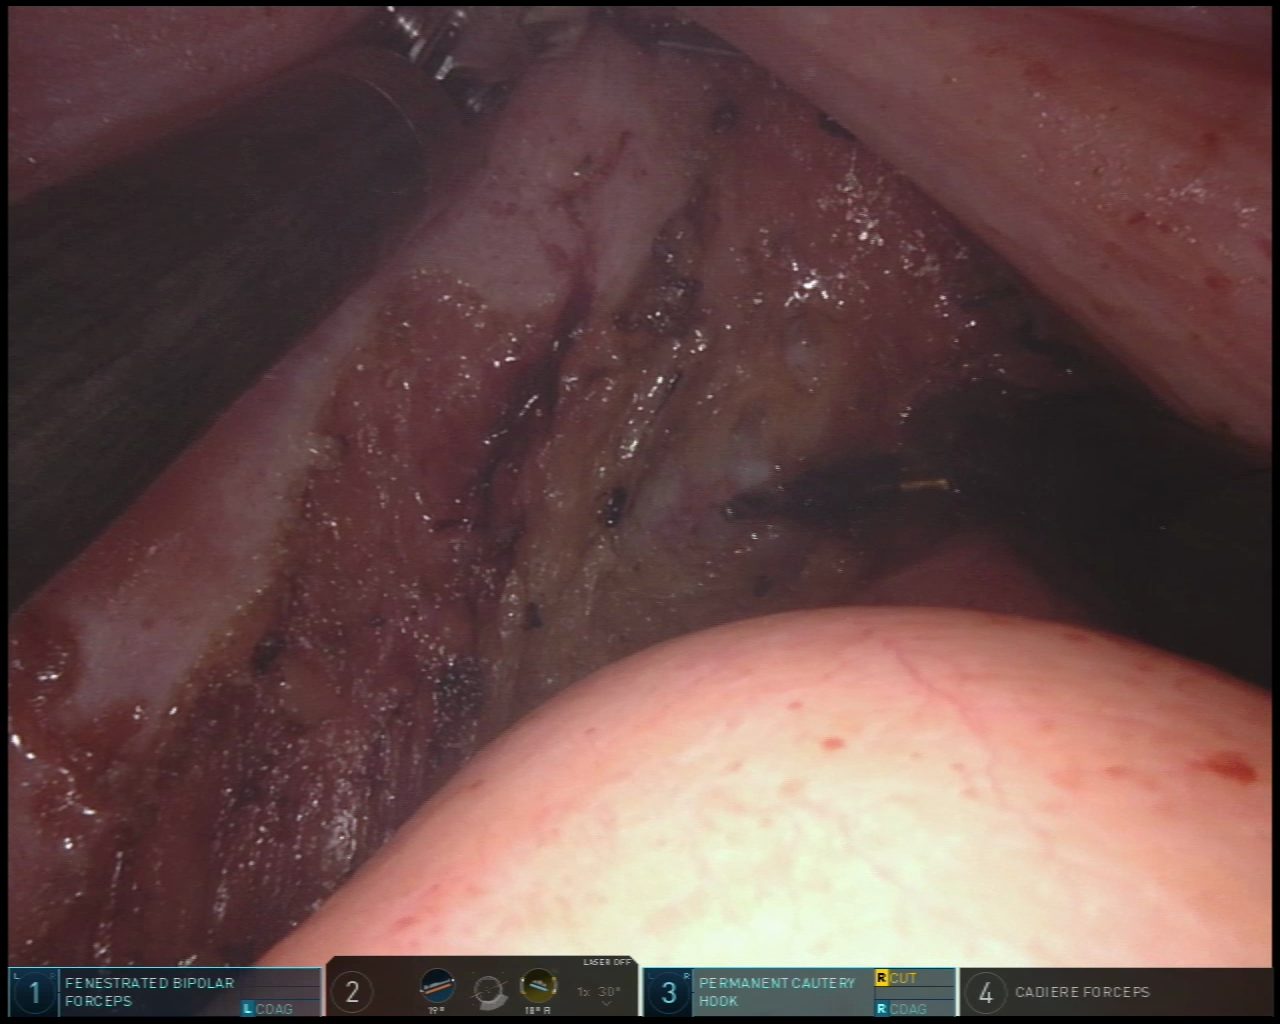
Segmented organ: vesicular_glands
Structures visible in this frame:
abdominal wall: no
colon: no
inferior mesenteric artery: no
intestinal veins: no
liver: no
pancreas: no
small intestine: no
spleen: no
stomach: no
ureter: no
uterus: no
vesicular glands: yes